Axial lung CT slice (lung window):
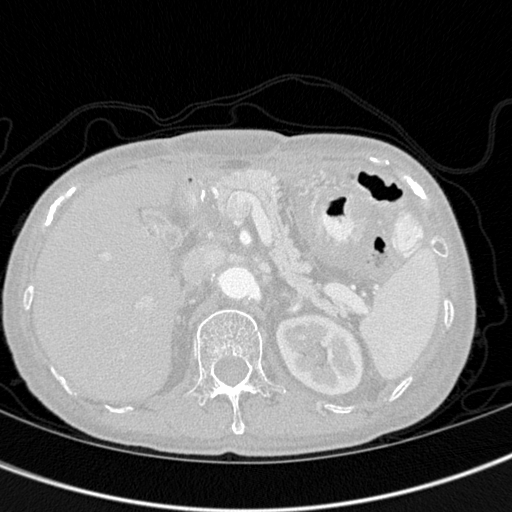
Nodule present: no